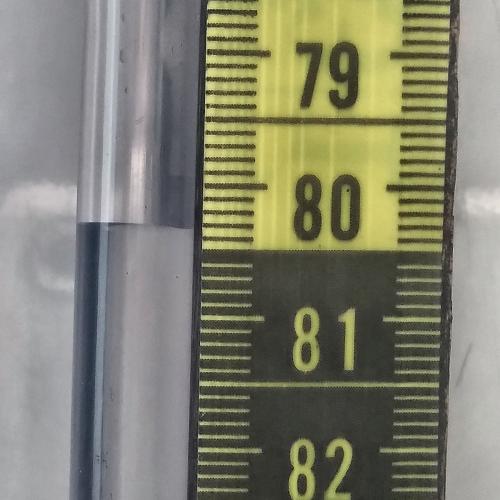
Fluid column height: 80.3 cm